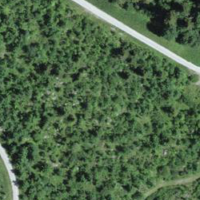
EUNIS habitat code: 23
Species observed at this site:
Petasites hybridus